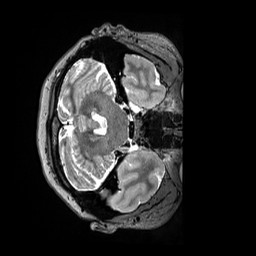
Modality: T2w
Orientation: axial
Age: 40
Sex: female
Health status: ill
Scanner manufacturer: siemens
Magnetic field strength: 3 T
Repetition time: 3.2 s
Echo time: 0.564 s